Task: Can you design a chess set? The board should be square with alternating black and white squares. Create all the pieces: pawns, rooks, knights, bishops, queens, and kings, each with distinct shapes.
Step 3635:
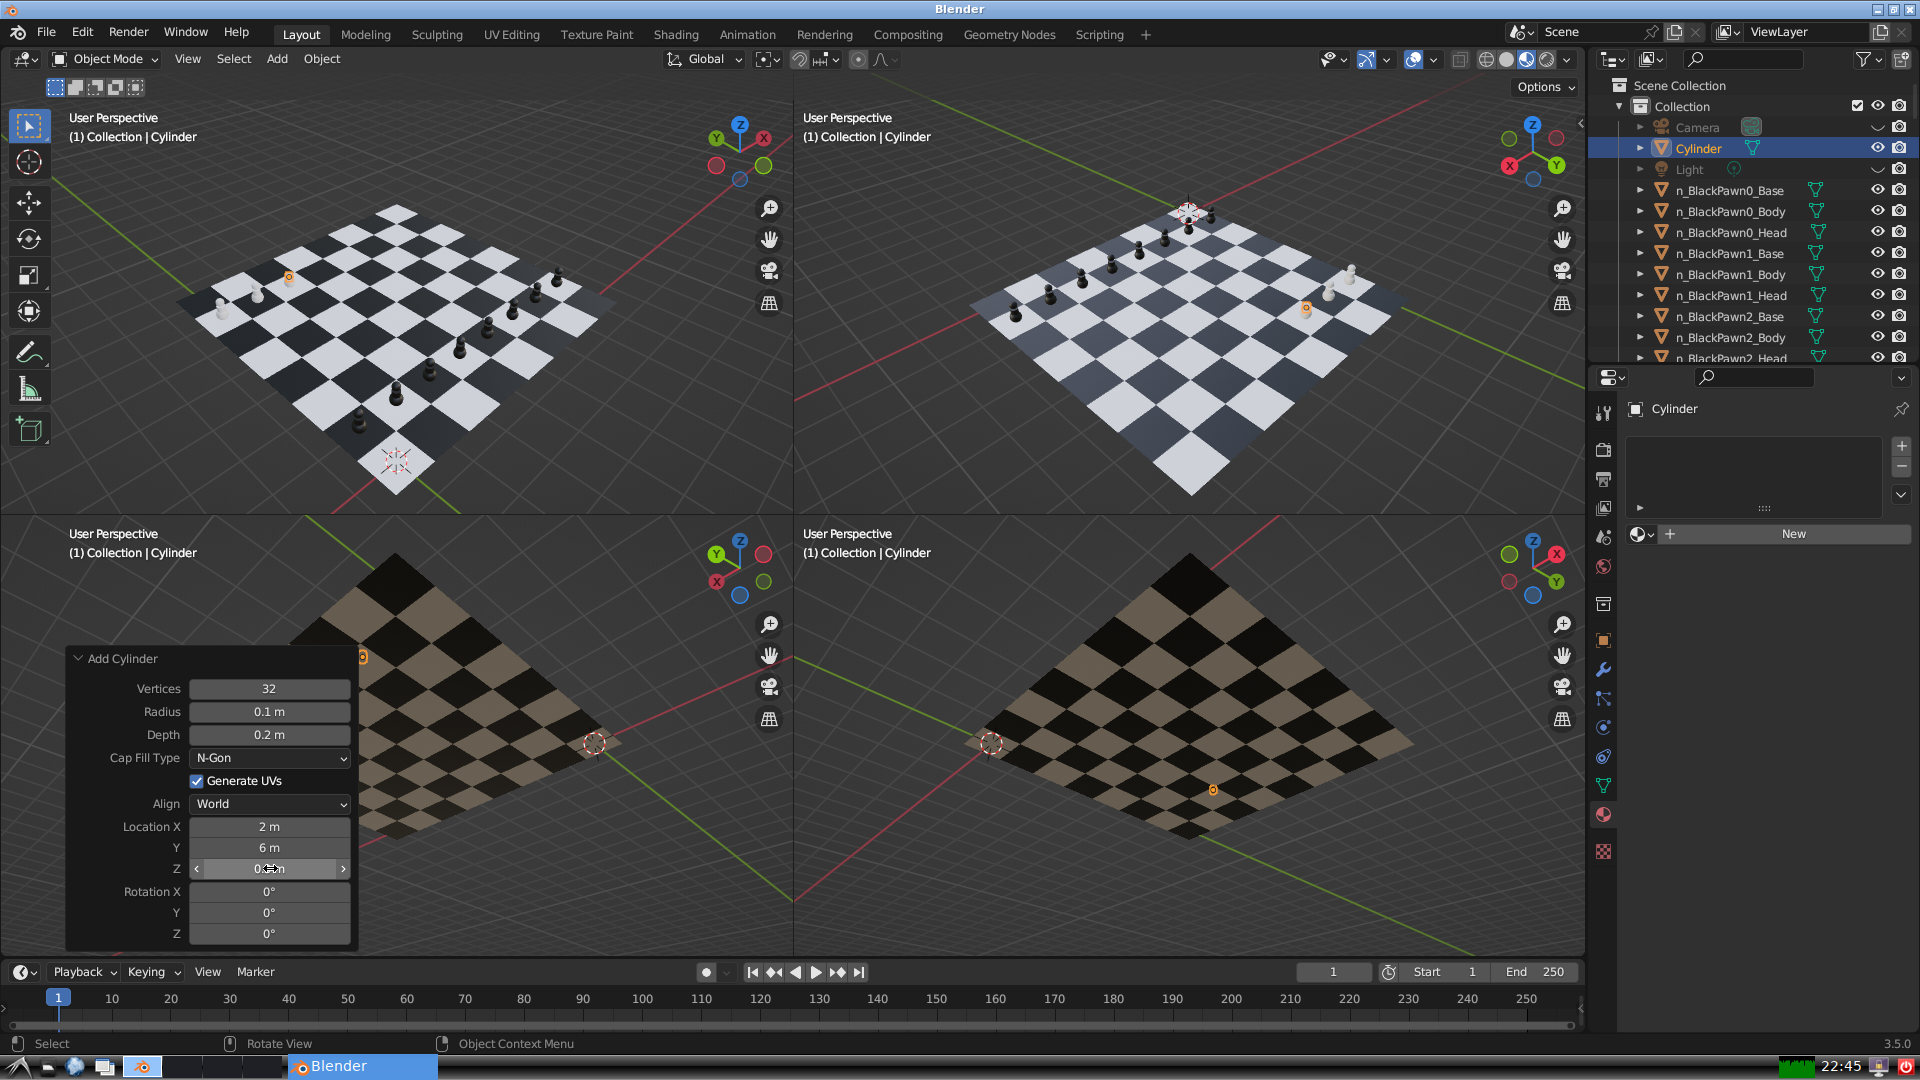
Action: {"mouse_move": [960, 540]}